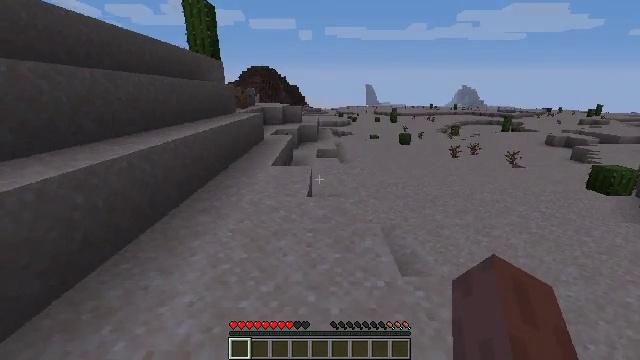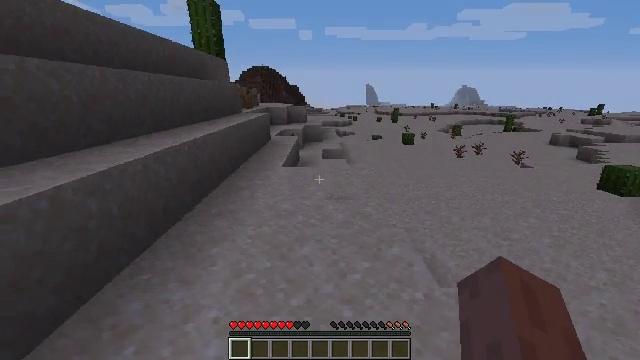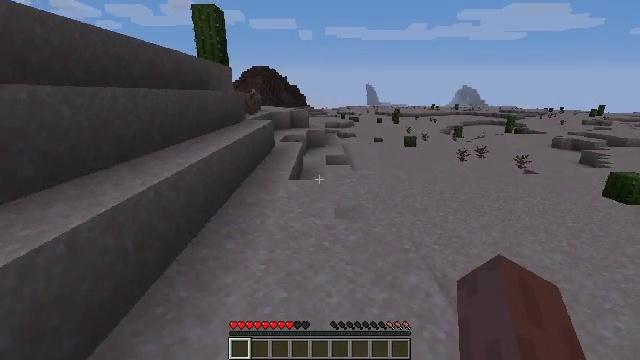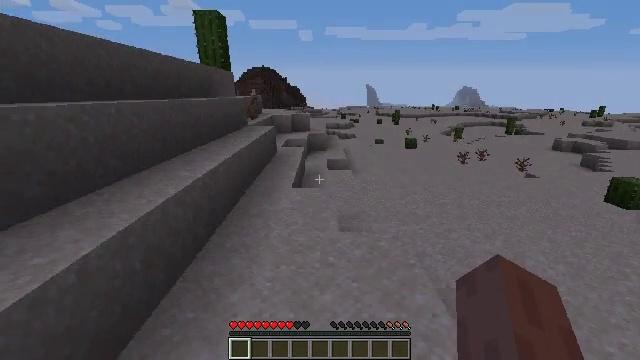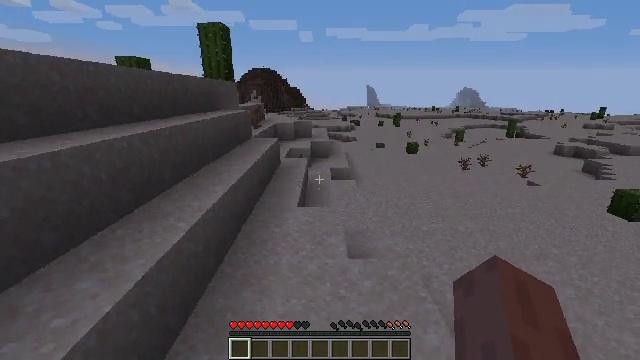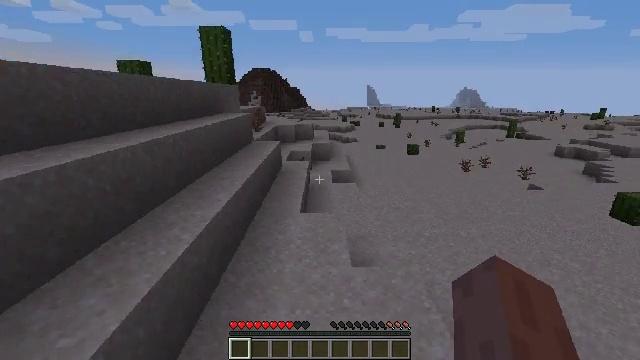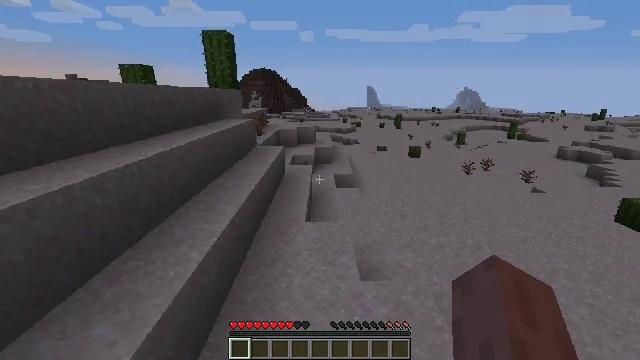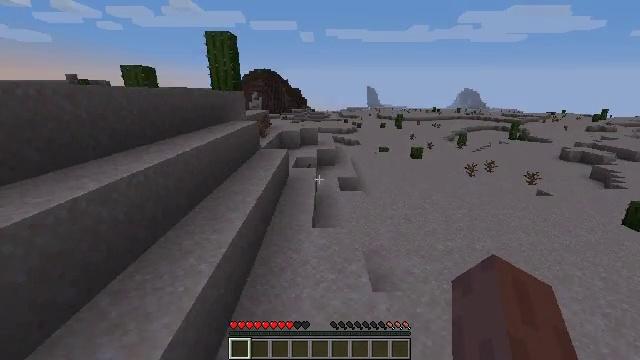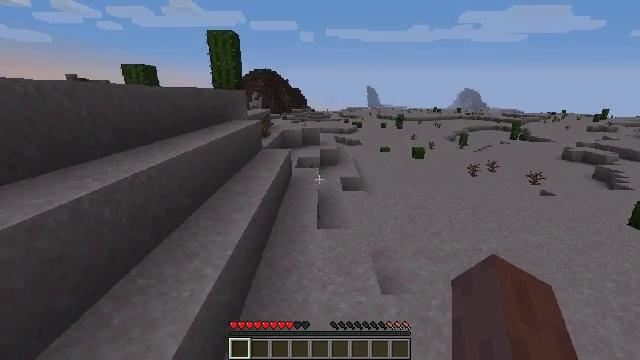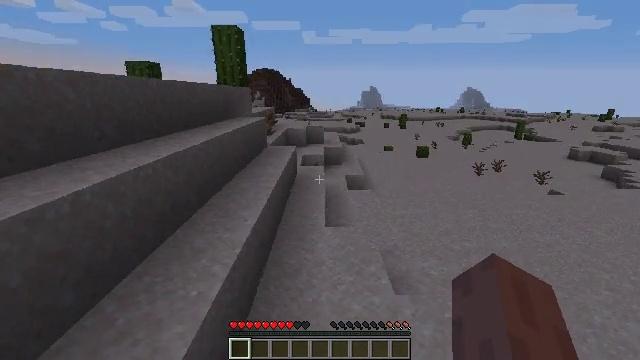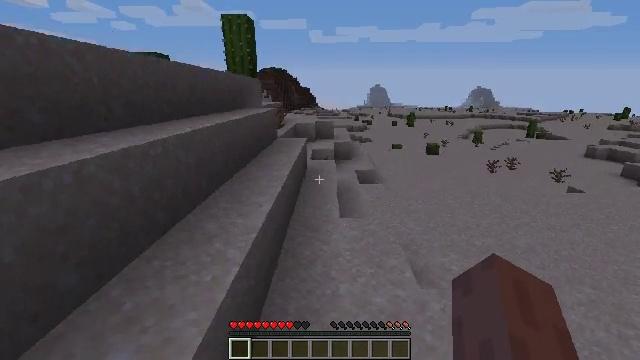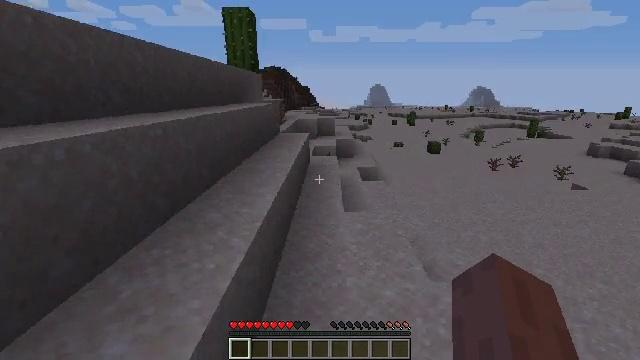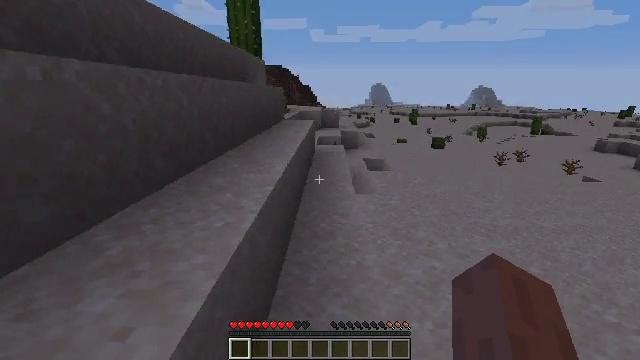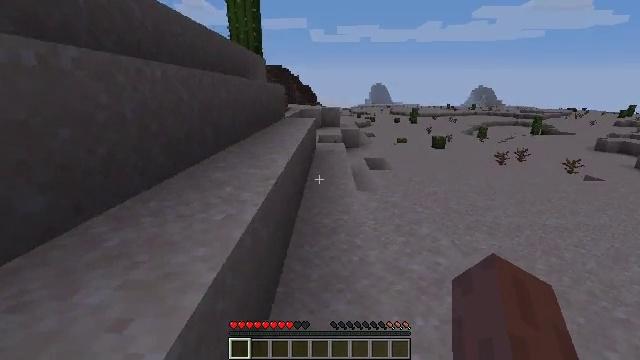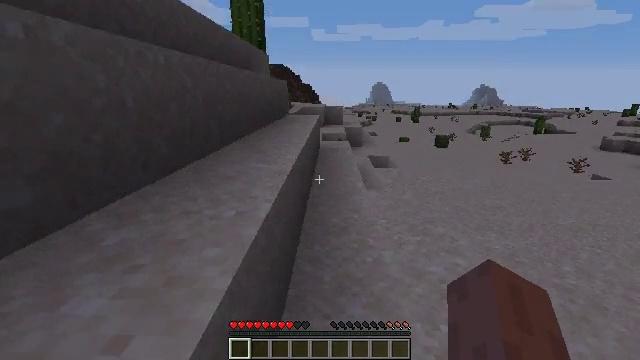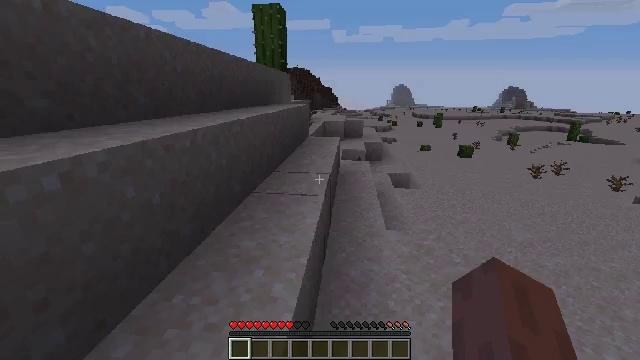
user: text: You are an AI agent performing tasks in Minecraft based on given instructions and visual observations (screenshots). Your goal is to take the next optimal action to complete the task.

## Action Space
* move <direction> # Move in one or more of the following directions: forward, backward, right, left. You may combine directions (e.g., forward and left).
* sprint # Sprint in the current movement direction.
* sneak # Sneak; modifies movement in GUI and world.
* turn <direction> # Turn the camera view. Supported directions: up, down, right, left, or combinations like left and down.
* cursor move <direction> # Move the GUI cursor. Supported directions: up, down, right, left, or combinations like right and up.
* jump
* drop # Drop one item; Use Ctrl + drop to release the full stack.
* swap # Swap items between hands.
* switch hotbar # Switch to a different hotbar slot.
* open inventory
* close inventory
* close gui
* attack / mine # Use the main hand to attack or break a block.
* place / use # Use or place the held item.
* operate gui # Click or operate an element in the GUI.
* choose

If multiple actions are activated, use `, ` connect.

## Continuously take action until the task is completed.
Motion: motion action
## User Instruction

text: Gather cactus by attacking it.
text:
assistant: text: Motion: move forward and move left, jump
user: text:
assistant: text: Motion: move forward and move left, jump
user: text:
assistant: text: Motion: move forward and move left, jump
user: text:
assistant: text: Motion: move forward and move left, jump
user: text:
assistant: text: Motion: move forward and move left, jump
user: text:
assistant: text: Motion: move forward and move left, jump
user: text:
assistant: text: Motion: move forward and move left, jump
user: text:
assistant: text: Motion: move forward and move left, jump
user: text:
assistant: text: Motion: move forward and move left, jump
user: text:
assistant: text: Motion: move forward and move left, turn left, jump
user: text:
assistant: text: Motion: move forward and move left, jump
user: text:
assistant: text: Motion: move forward and move left, jump
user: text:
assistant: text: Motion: move forward and move left, jump
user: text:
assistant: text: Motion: move forward and move left, jump
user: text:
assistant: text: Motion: move forward and move left, turn left, jump
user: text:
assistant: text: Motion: move forward and move left, turn left, jump
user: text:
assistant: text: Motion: move forward and move left, turn left, jump
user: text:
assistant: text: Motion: move forward and move left, turn left, jump
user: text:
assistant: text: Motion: move forward and move left, turn left and up, jump
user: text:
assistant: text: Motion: move forward and move left, turn left, jump
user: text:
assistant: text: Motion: move forward and move left, turn left, jump
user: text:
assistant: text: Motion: move forward and move left, turn left, jump
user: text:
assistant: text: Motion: move forward and move left, jump
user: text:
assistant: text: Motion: move forward and move left, jump
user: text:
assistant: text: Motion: move forward and move left, jump
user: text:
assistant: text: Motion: move forward and move left, turn left, jump
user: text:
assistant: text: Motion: move forward, jump
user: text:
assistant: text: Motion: move forward, jump
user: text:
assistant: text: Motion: move forward, turn left, jump
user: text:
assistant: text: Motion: move forward, jump